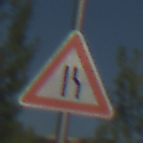
Verkehrszeichen: EinseitigVerengteFahrbahnRechts
Umgebung: Outdoor, Nature
Tageszeit: MorningAfternoon
Wetter: Clear
Licht: Natural
Jahreszeit: NotSpecified
Kontrast: HighContrast